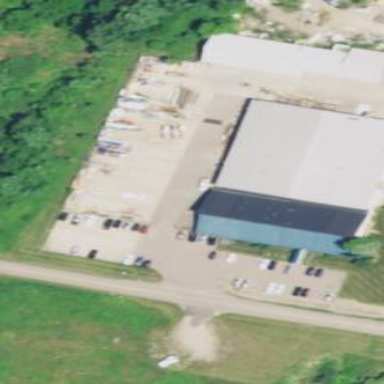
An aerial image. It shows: Building.